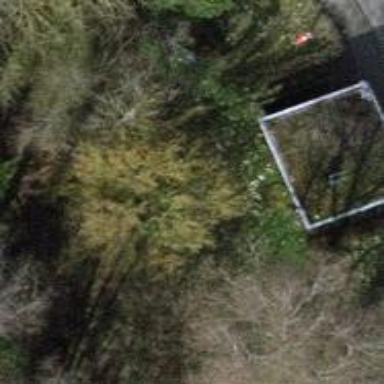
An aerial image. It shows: Broadleaved tree in natural setting.